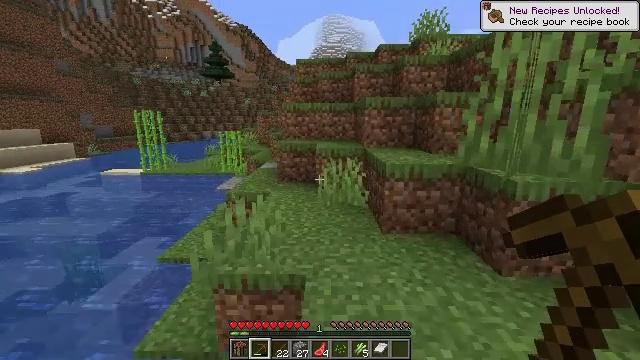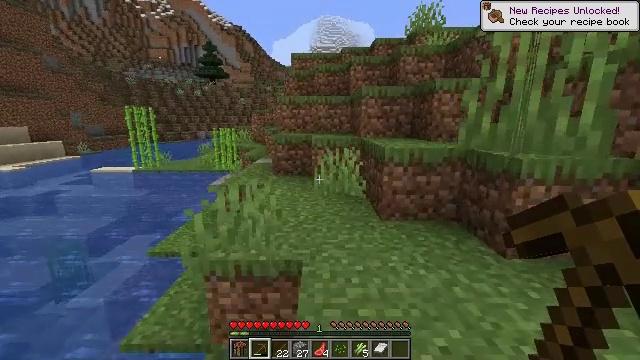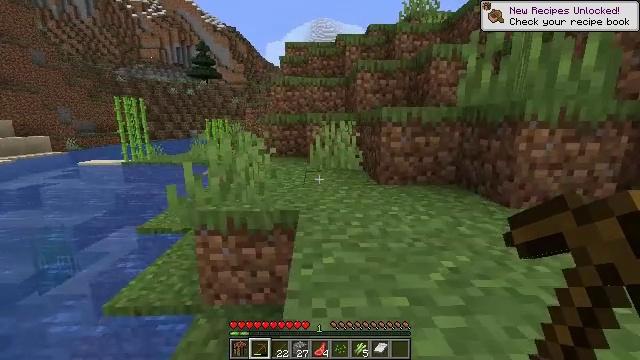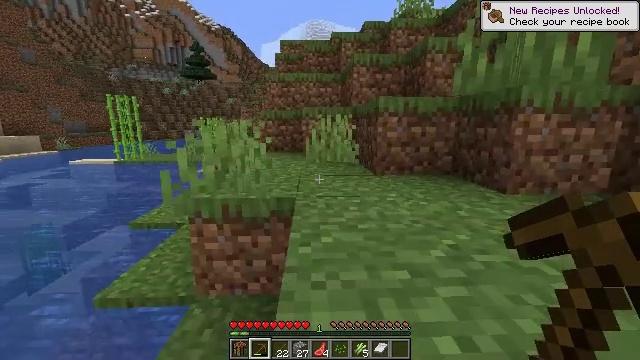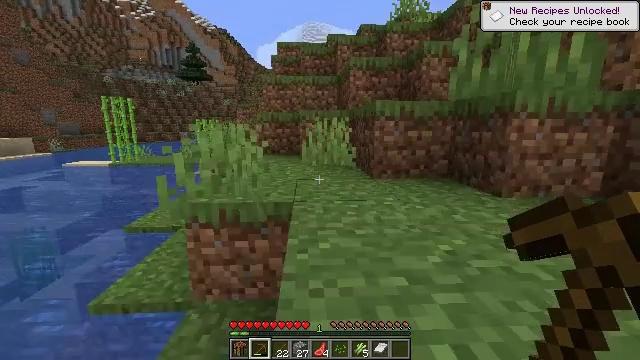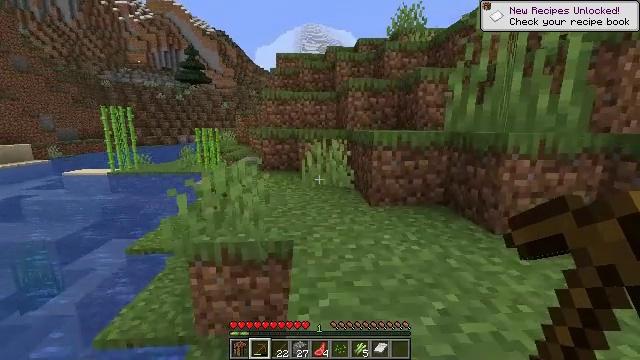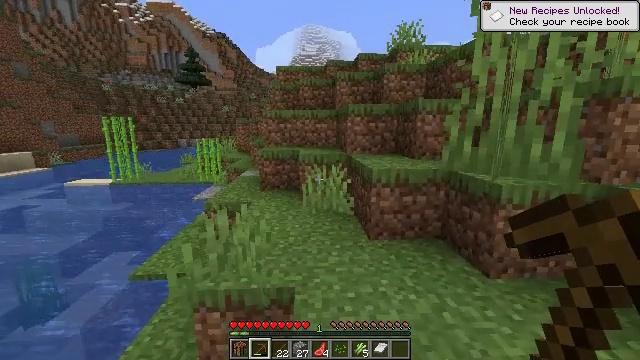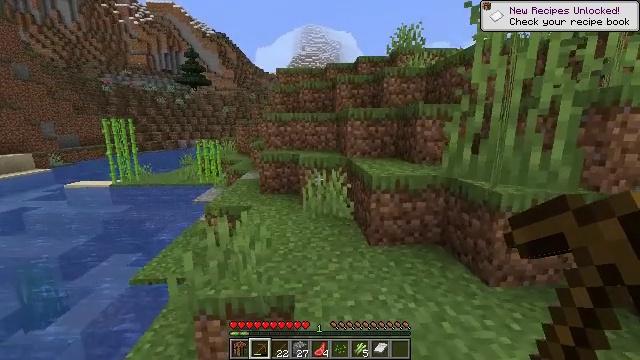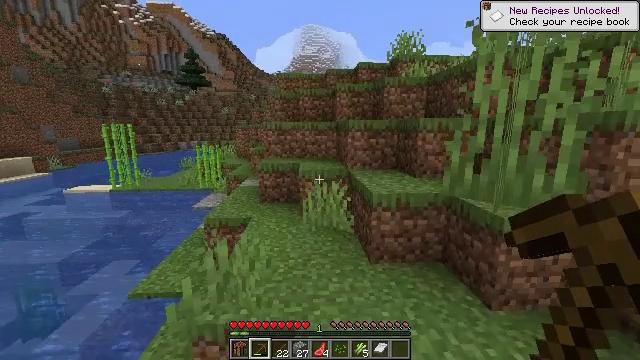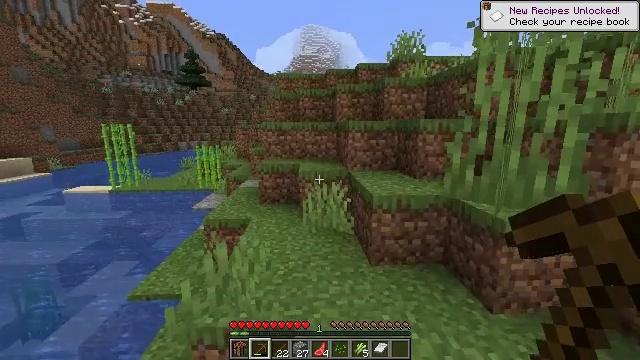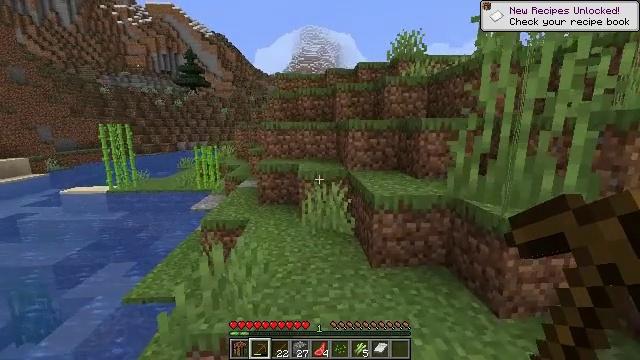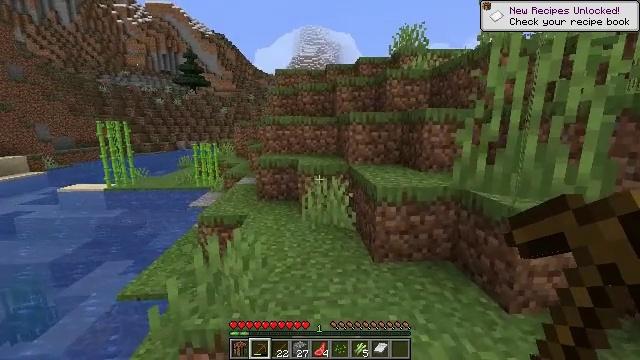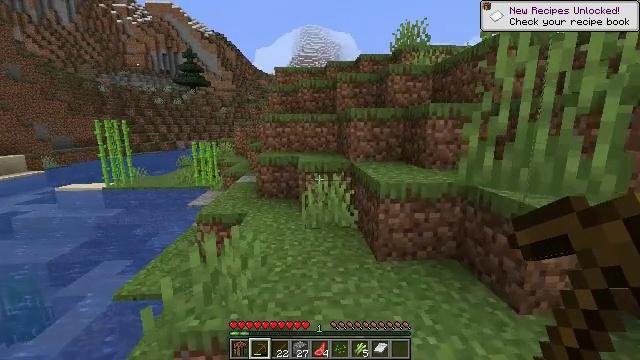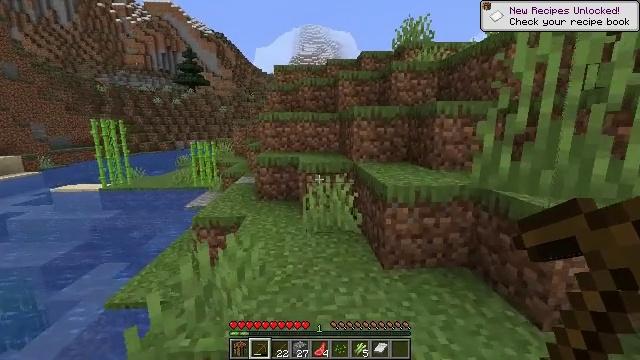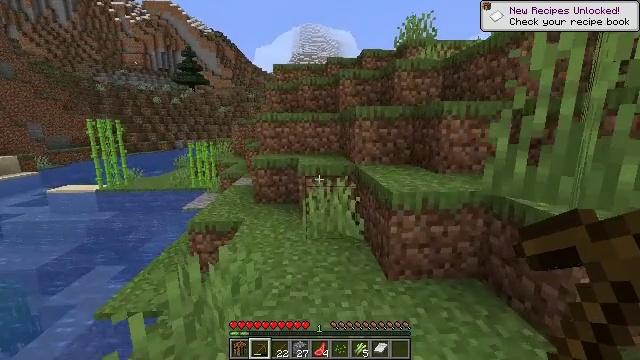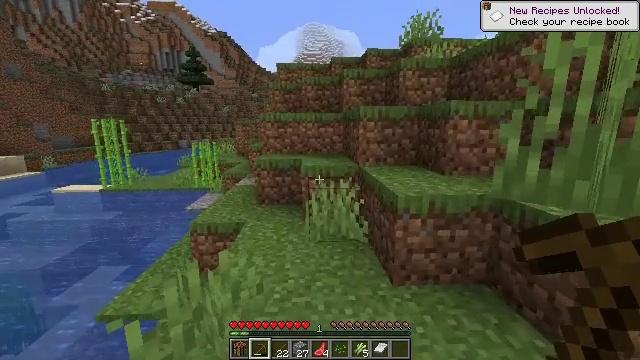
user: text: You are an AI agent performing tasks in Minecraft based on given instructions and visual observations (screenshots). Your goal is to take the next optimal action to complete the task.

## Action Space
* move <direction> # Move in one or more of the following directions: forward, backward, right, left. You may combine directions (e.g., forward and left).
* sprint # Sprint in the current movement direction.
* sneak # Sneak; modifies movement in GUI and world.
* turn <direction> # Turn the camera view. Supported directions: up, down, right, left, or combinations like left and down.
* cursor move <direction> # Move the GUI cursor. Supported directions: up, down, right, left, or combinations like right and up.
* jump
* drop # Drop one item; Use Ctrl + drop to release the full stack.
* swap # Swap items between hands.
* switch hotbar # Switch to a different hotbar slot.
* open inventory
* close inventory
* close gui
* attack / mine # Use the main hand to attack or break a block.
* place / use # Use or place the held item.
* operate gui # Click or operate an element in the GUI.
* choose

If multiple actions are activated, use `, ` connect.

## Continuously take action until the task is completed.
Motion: motion action
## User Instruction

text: Gather sugar cane for crafting.
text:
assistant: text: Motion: move forward, turn right, jump
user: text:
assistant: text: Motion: move forward, turn right, jump
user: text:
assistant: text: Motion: move forward, turn right, jump
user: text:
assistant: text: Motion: move forward, jump
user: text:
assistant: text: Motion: move forward, jump
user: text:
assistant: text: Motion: move forward, jump
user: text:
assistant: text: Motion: move forward, jump
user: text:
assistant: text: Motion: move forward, jump
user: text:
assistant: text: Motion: move forward, jump
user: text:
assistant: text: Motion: move forward, jump
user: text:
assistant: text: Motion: move forward, jump
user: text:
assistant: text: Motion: move forward, jump
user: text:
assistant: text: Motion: move forward, jump
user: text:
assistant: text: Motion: move forward
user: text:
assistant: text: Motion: move forward
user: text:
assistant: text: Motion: move forward, turn left
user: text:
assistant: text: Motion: move forward, turn left and down
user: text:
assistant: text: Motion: move forward, turn left and down
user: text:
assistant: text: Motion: move forward, turn left
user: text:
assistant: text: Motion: move forward, turn left
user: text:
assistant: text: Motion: move forward, turn left
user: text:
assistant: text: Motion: move forward, turn left
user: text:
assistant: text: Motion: move forward, turn left
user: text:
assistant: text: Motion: move forward, turn left
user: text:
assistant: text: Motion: move forward
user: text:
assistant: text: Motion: move forward
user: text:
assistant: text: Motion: move forward
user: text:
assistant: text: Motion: move forward
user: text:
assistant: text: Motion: move forward
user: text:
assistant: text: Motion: move forward